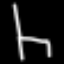
Label: chair